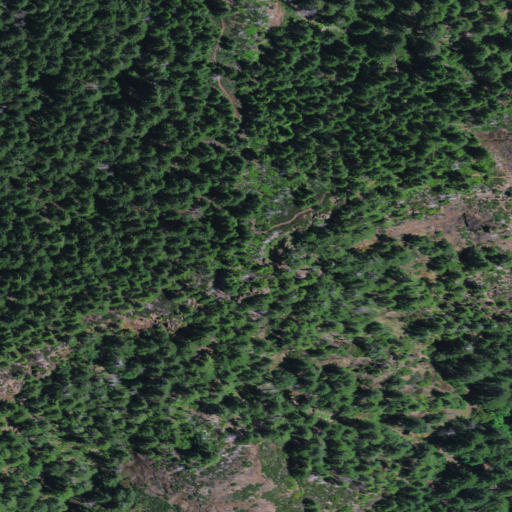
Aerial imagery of mountain in Oregon named Hanging Rock containing evergreen forest, shrub, and grassland